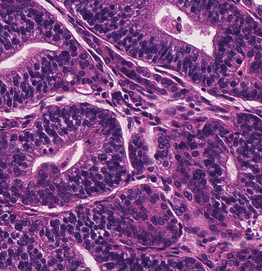
Tumor epithelial tissue: yes
Tumor-associated stroma tissue: yes
Normal tissue: no